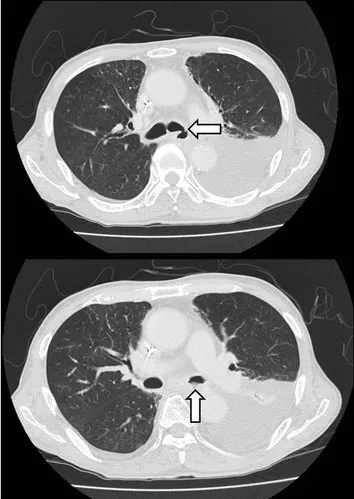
Preoperative computed tomography revealed two esophagobronchial fistulae (arrows) at the left main bronchus and pleural effusion in the left thoracic cavity.
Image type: radiology (ct)